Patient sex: M
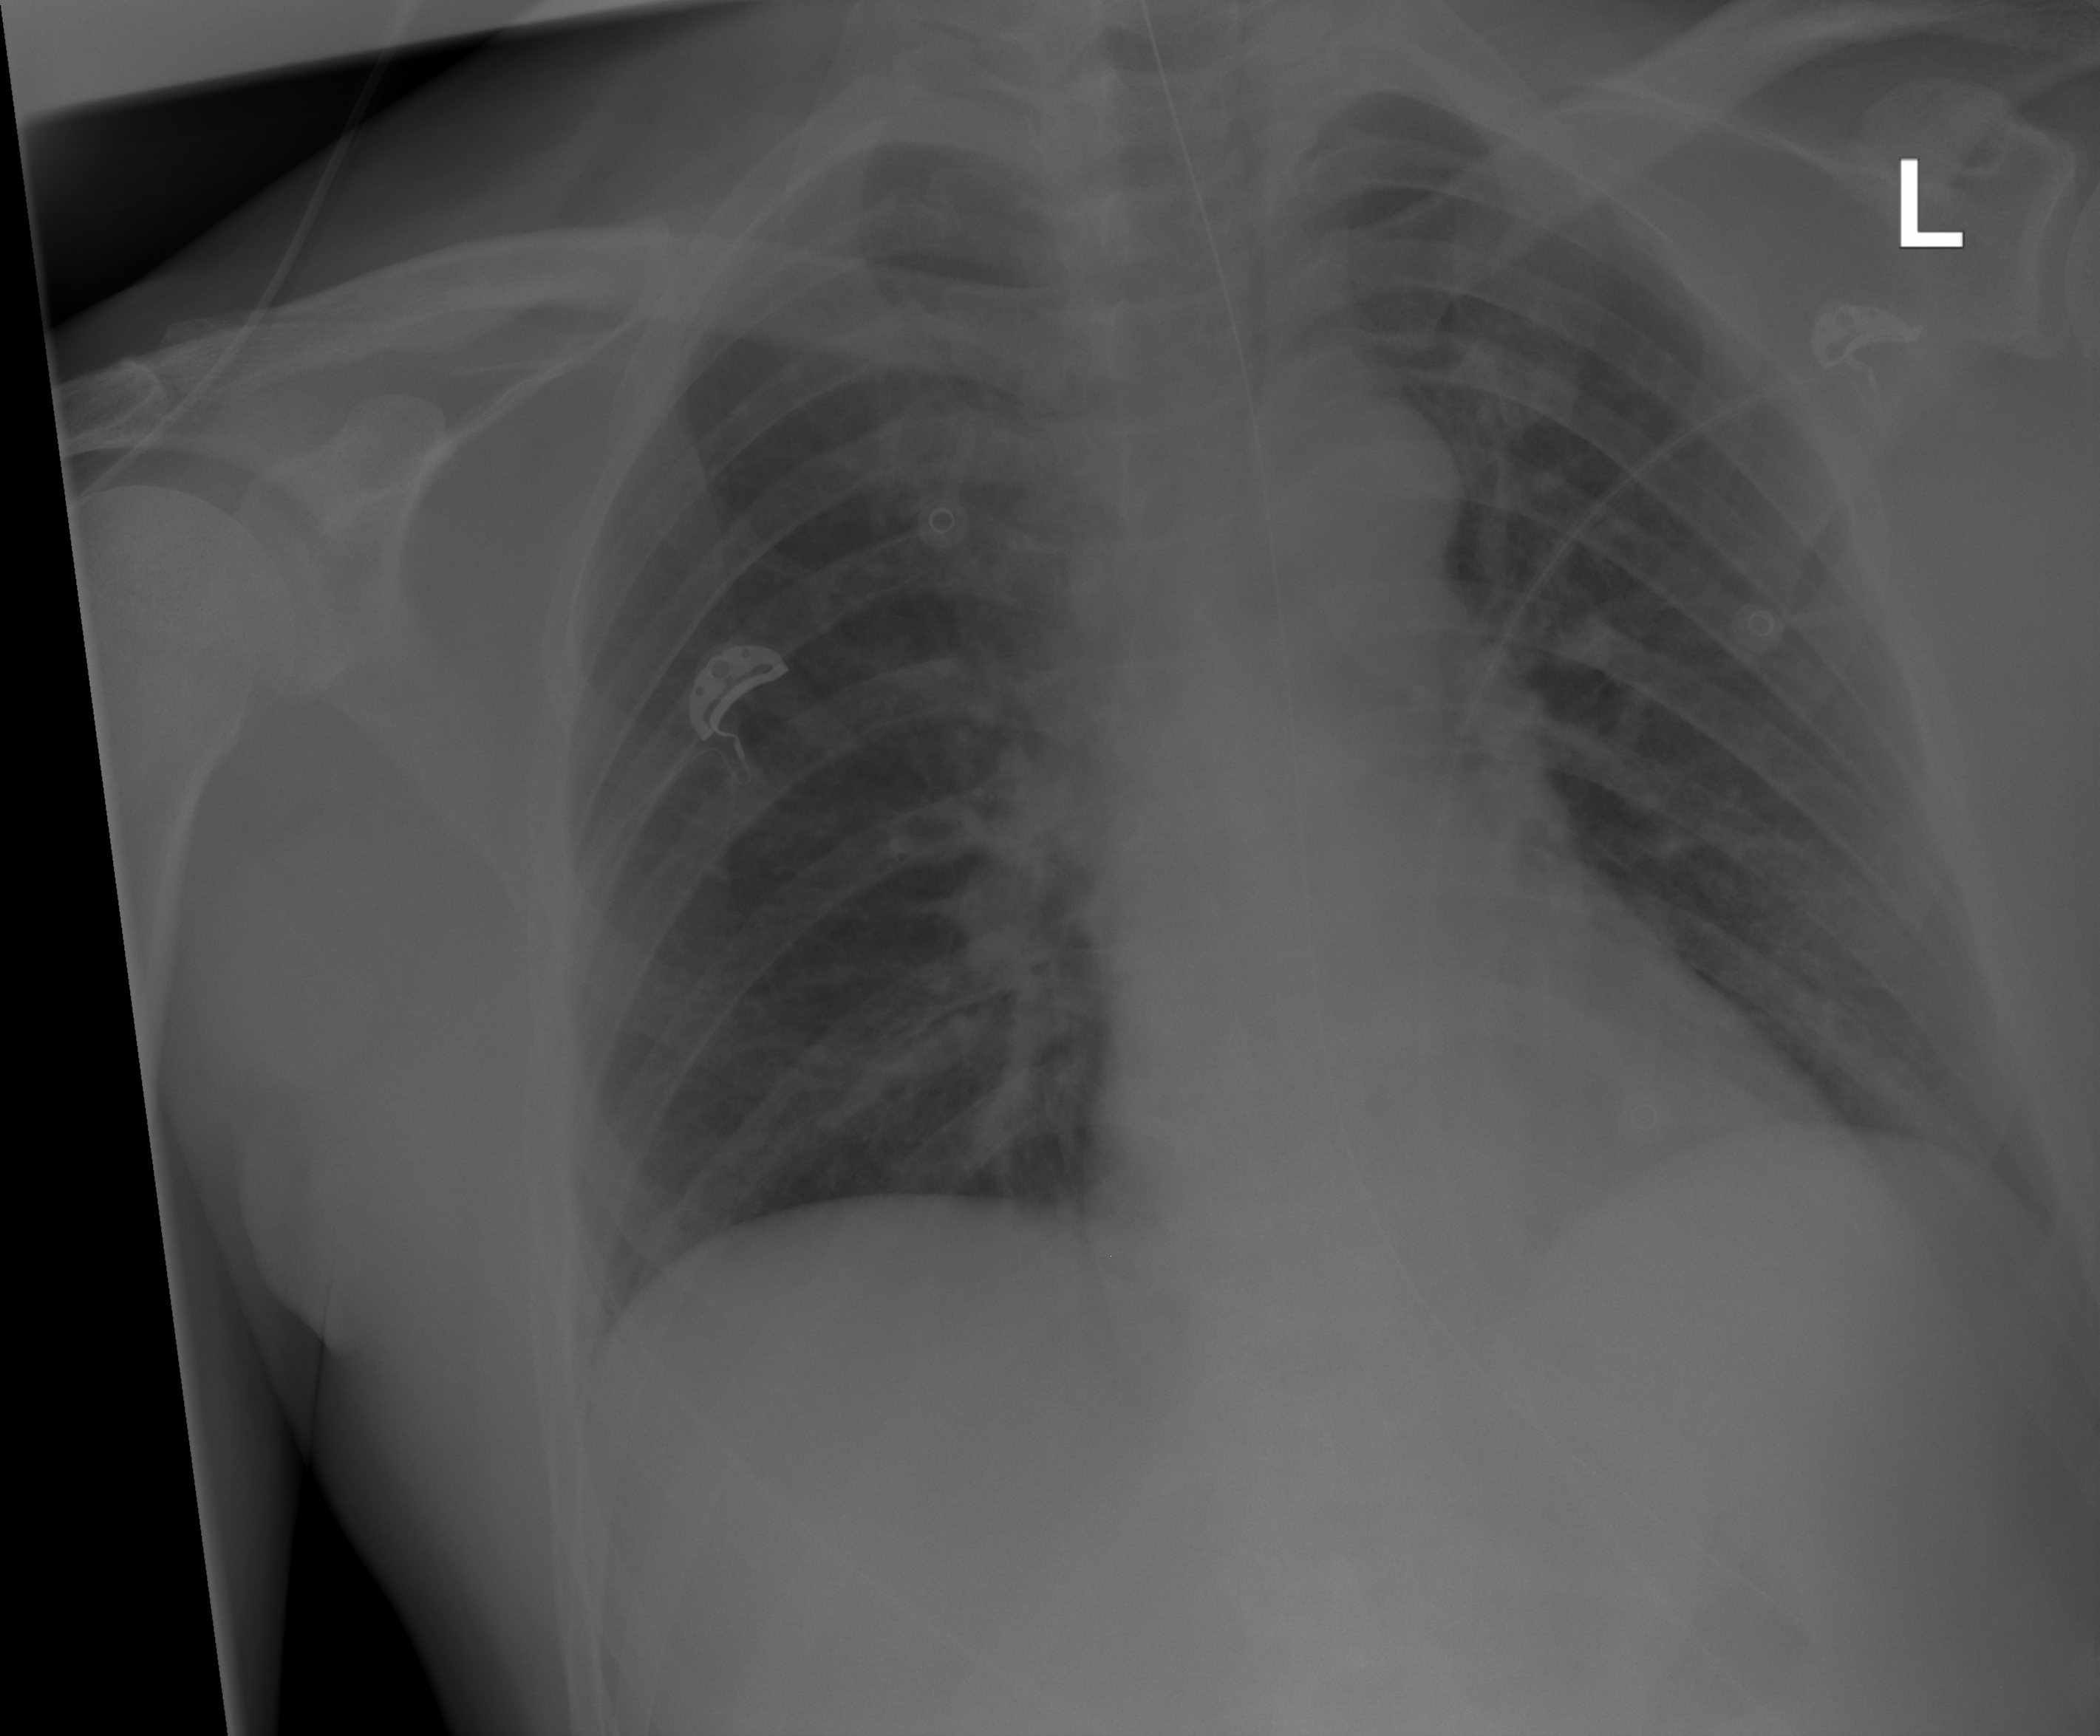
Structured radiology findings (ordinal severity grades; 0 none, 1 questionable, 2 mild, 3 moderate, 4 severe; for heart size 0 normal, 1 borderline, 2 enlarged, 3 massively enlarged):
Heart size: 0
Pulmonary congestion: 0
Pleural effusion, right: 0
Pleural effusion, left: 0
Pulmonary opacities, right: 0
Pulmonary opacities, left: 0
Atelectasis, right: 1
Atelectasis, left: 0